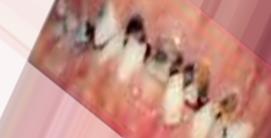
Condition: Caries